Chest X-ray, AP view. Patient: 33 years old, sex M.
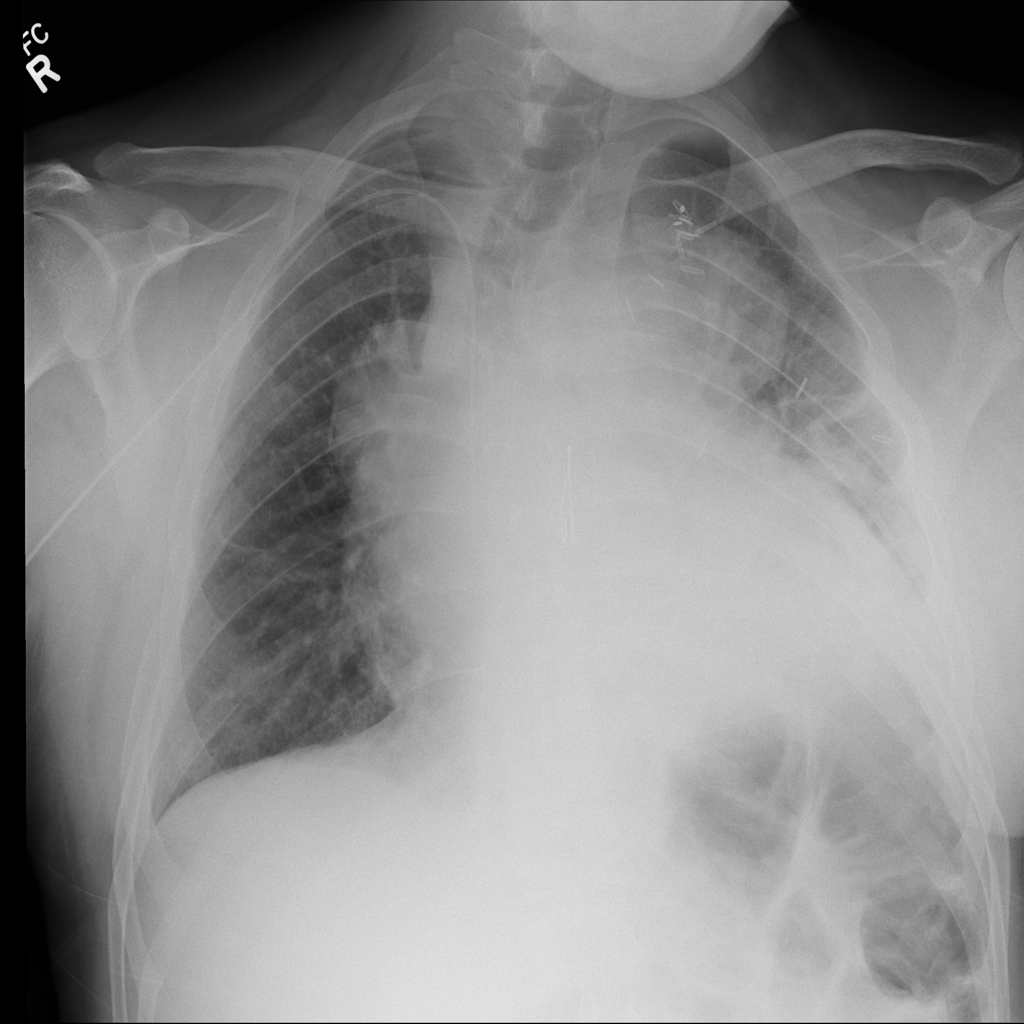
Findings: Cardiomegaly, Infiltration